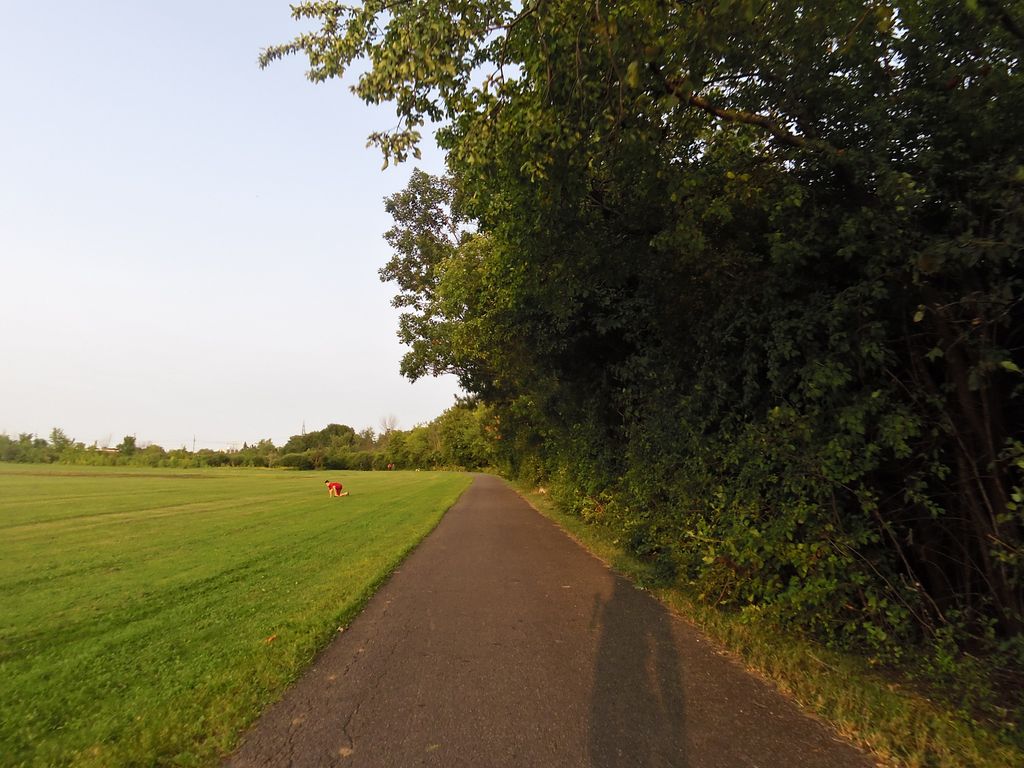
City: ottawa-gatineau